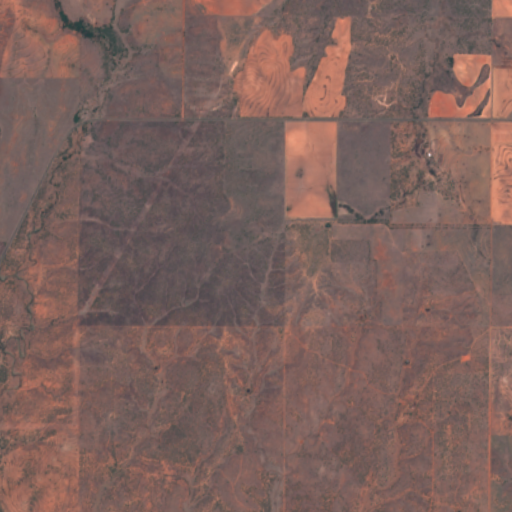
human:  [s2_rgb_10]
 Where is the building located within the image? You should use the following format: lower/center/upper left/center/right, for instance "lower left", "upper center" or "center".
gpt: The building is located in the upper right of the image.
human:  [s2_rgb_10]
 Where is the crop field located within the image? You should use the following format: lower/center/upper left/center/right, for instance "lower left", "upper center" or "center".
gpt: There is no crop field in the image.